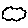
Label: cloud